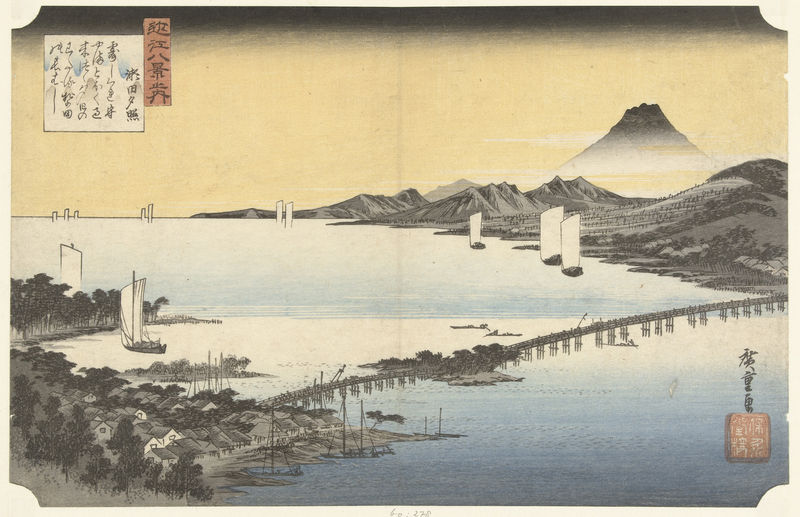
Titel: Avondgloed te Seta
Künstler: Utagawa Hiroshige (I)
Standort: Amsterdam
Institution: Rijksmuseum
Schlagwörter: berg, meer, bäume, stein, häuser, brücke, insel, japan, schiffe, hafen, segelboote, vulkan